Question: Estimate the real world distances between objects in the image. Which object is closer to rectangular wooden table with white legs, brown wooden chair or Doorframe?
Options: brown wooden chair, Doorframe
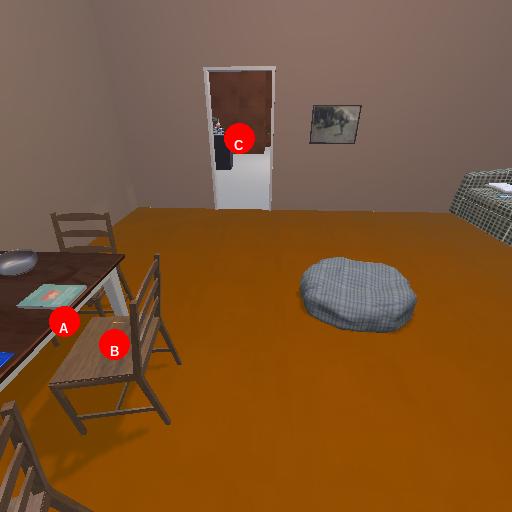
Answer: brown wooden chair